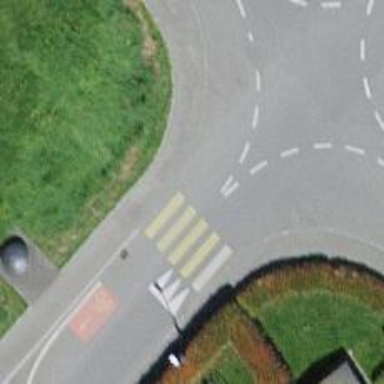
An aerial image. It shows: Marked road crossing.